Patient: sex M, age 19
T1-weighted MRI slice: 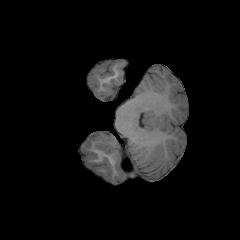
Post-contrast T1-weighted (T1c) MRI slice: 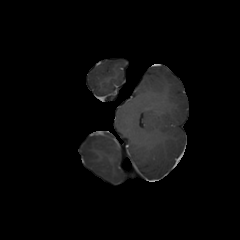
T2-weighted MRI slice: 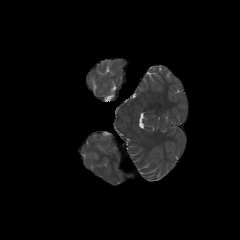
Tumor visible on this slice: no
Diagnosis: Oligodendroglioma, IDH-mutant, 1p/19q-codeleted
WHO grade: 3